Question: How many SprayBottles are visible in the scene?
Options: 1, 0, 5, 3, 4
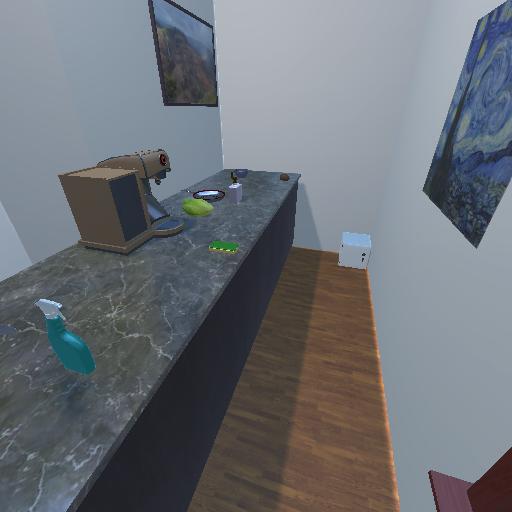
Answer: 1